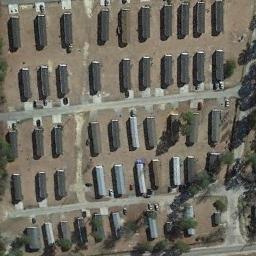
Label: mobile_home_park